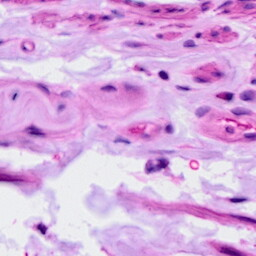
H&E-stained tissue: Ovarian